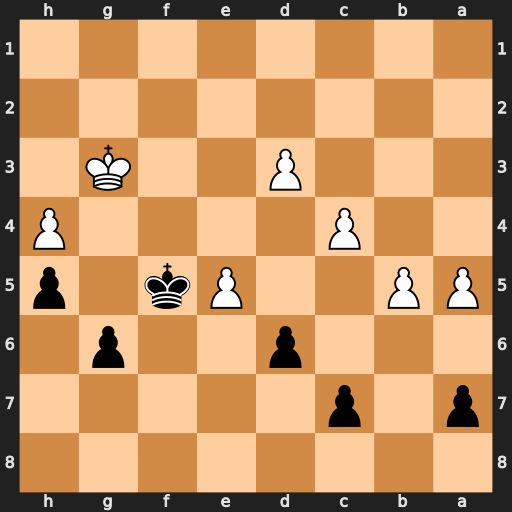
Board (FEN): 8/p1p5/3p2p1/PP2Pk1p/2P4P/3P2K1/8/8
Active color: b
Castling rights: -
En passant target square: -
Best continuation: Kxe5 Kf3 Kd4 Ke2 d5 cxd5 Kxd5